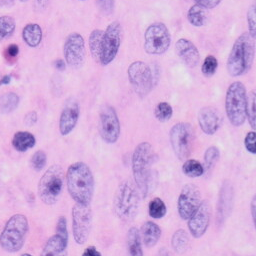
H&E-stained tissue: Skin